Question: given the square on the left , I need to make the square on the right with the transformations.
this is my attempt

however when I checked it on one of the points (for example point D(-1,1)) , I didn't get the correct result (D(4,4,)).
I don't understand where is my mistake.
Is the rotation correct (-90)?
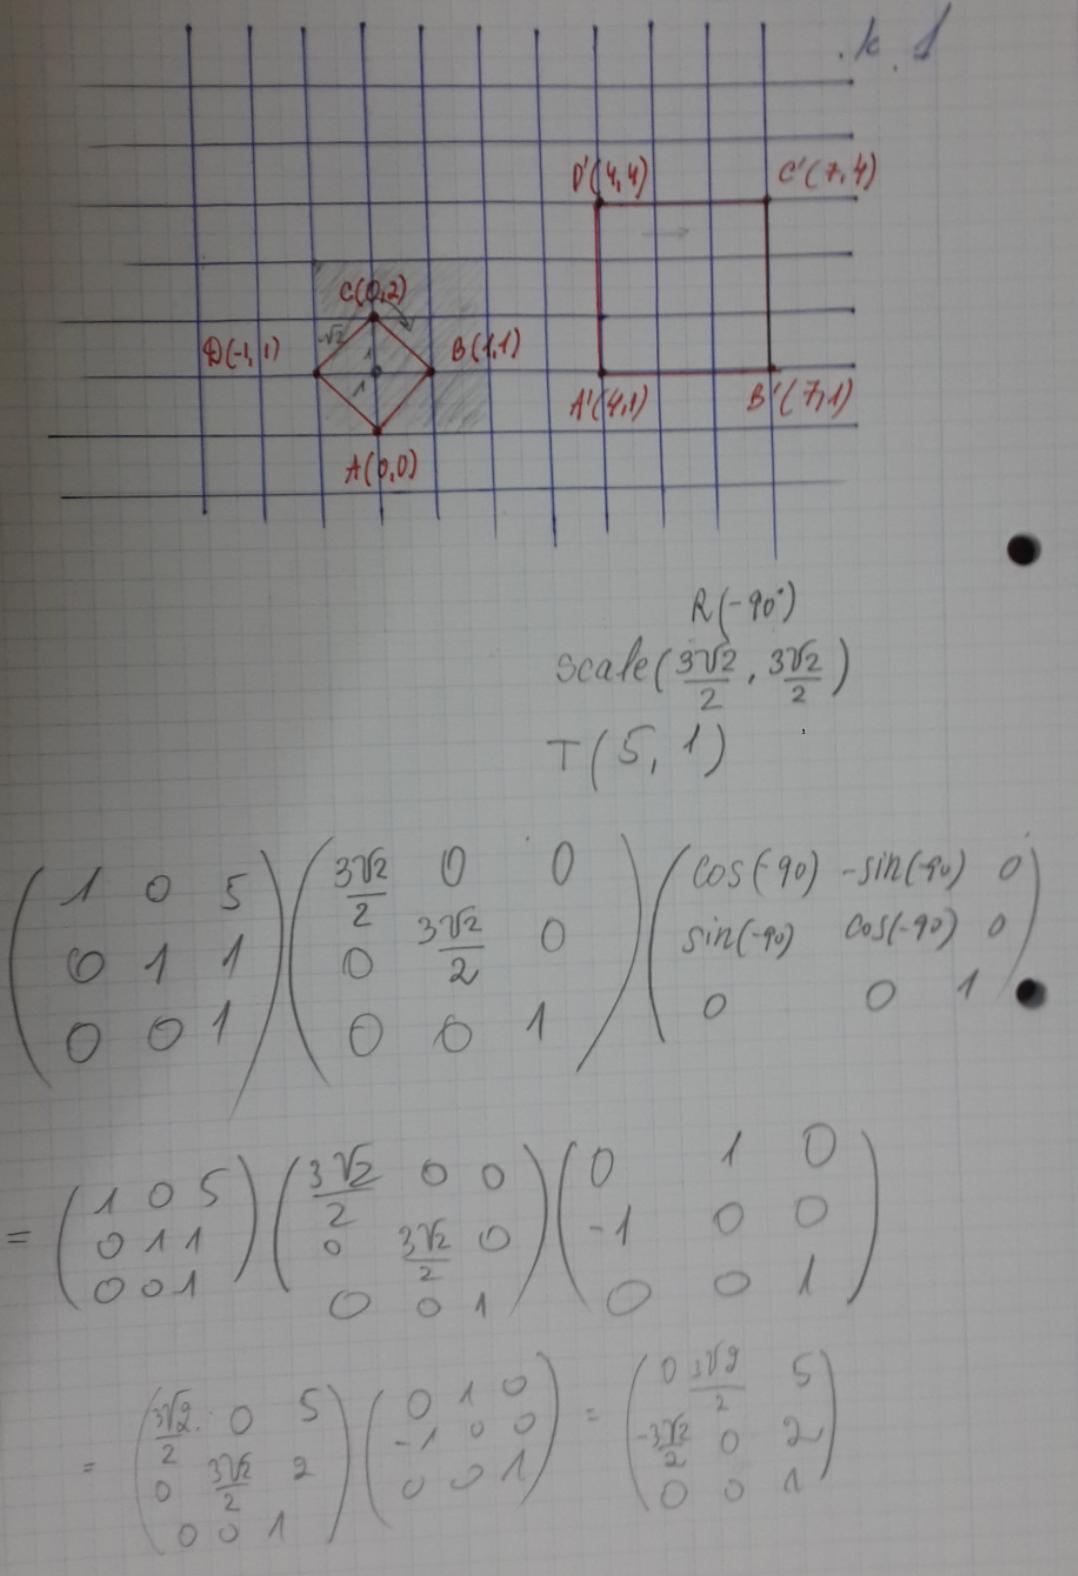
Answer: The rotation you want is -45deg. Remember that you're rotating about the origin 'A(0,0)', not about the center of your square.
Your translation is also a bit off, but I'm sure you'll figure it out once you've got the rotation fixed.